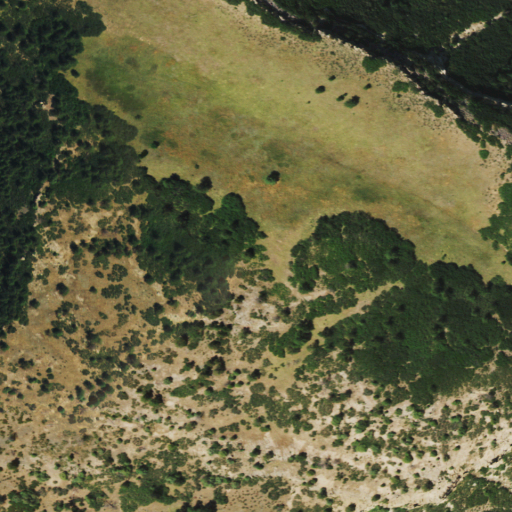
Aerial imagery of mountain in Colorado named Dawson Butte containing shrub, grassland, deciduous forest, evergreen forest, and mixed forest